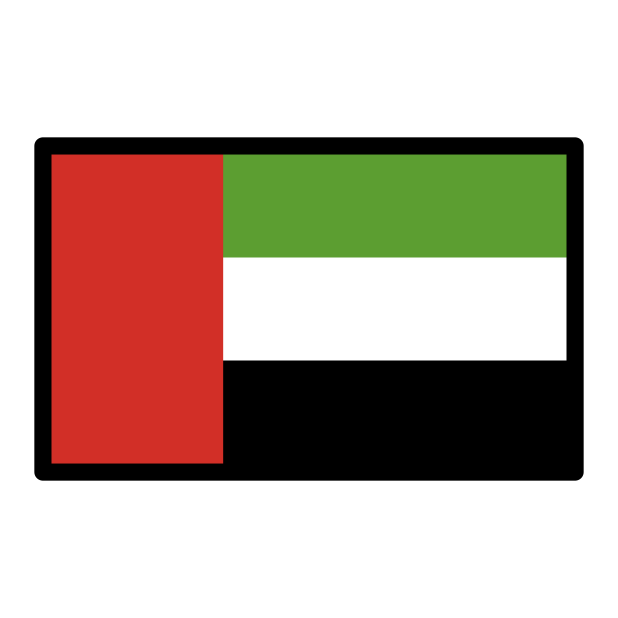
flag: United Arab Emirates